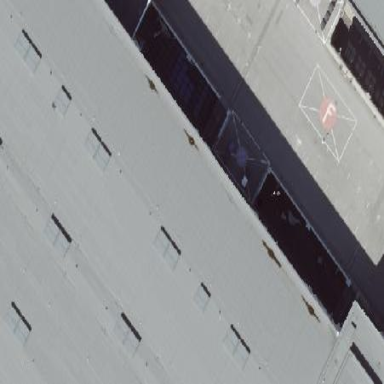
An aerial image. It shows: Section of the building dedicated to exhibitions - exhibition hall.